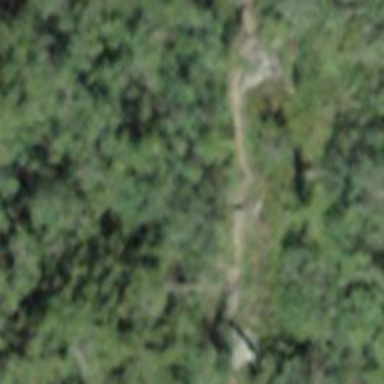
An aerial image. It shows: Path with excellent trail visibility on the ground.